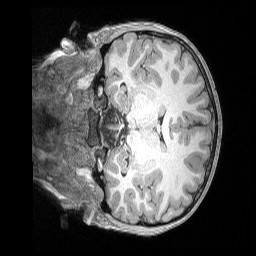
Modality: T1w
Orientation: coronal
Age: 9
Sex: male
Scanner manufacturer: siemens
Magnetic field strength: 3 T
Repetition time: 2.53 s
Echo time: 0.00164 s